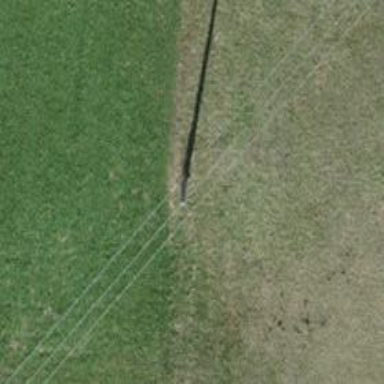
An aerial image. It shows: Minor power line.